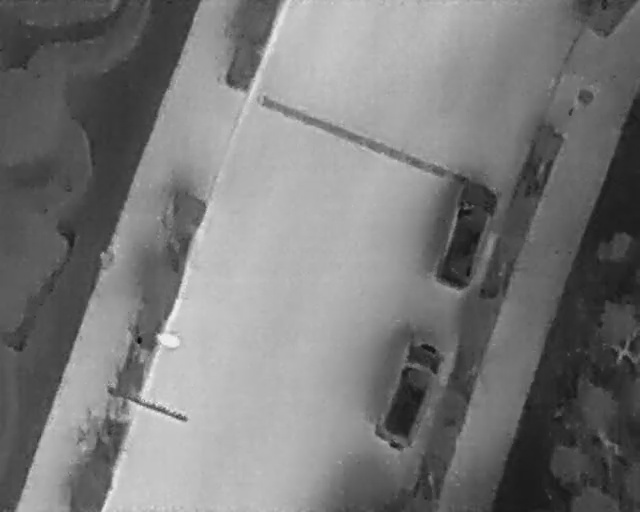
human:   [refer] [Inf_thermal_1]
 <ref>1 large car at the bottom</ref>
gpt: <box>[[54, 72, 73, 81, 20]]</box>